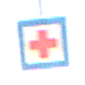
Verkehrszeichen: ErsteHilfe
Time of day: Midday
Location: Outdoor (Nature)
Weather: Clear
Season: NotSpecified
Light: Natural